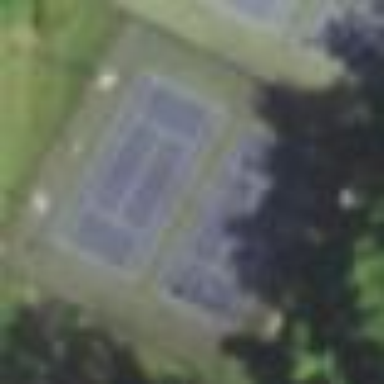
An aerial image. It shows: Tennis court in leisure pitch.